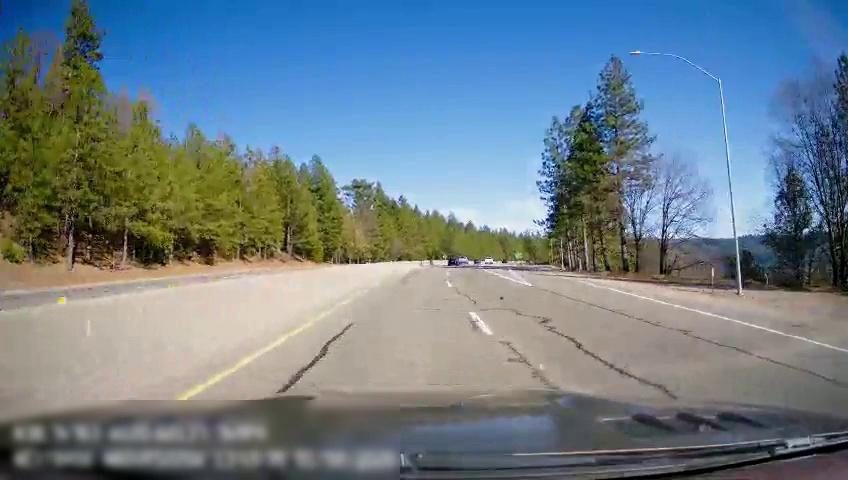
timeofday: Day
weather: Sunny
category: Drivable Space
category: Drivable Space
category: Lanes | Current Lane
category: Lanes | Current Lane
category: Lanes | Alternate Lane
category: Lanes | Alternate Lane
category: Lanes | Alternate Lane